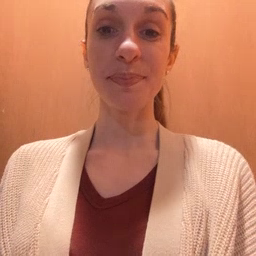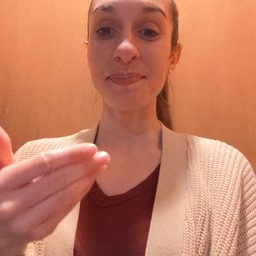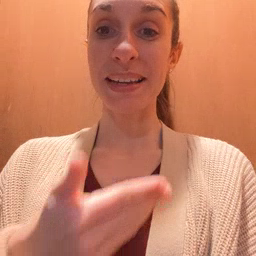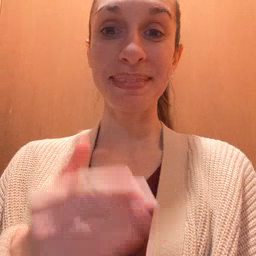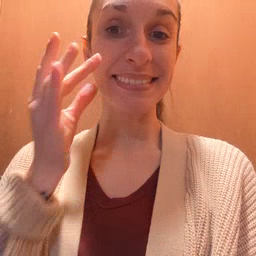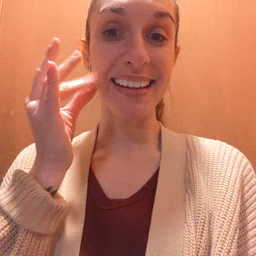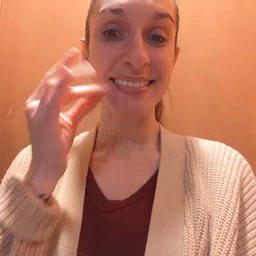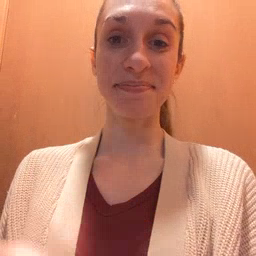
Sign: kitty